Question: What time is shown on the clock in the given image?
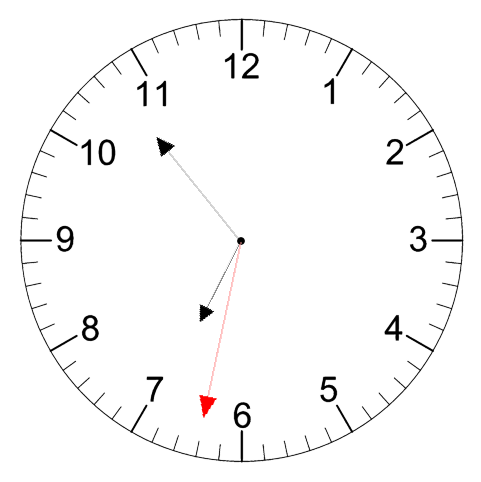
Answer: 06:53:32